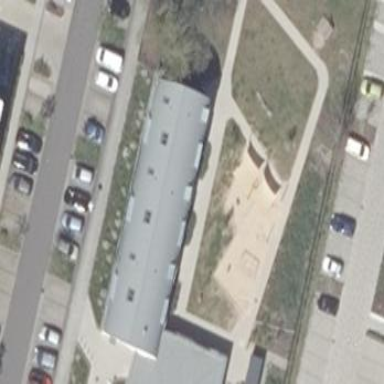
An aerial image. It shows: Kindergarten.